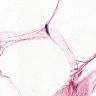
Metastatic tissue present: no